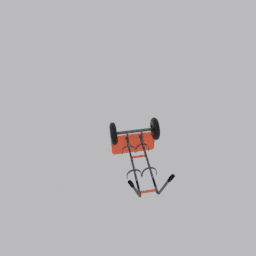
Label: mechanical